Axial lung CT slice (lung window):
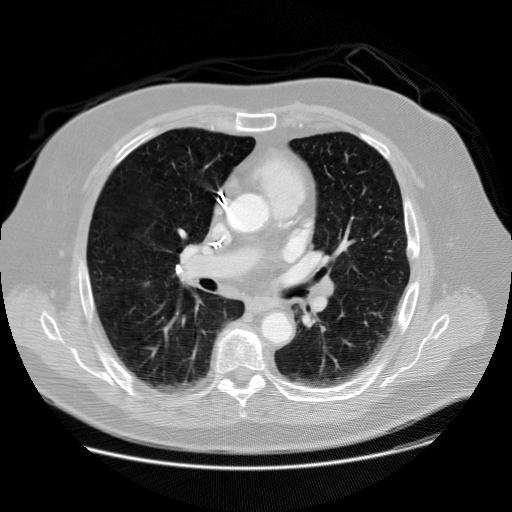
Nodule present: no